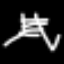
Label: The Eiffel Tower